Question: I am very new in using the power of R to create graphical output.
I use the forest()-function in the metafor-package to create Forest plots of my meta-analyses. I generate several plots using a loop and then save them via png().
'''
for (i in 1:ncol(df)-2)){
dat <- escalc(measure="COR", ri=ri, ni=ni, data=df) # Calcultes Effect Size
res_re <- rma.uni(yi, vi, data=dat, method="DL", slab=paste(author)) # Output of meta-analysis
png(filename=path, width=8.27, height=11.69, units ="in", res = 210)
forest(res_re, showweight = T, addfit= T, cex = .9)
text(-1.6, 18, "Author(s) (Year)", pos=4)
text( 1.6, 18, "Correlation [95% CI]", pos=2)
dev.off()
}
'''
This works great if the size of the plot is equal. However, each iteration of the loop integrates a different number of studies in the forest plot. Thus, the text-elements are not on the right place and the forest-plot with many studies looks a bit strange. I have two questions:
1. How can I align the "Author(s) (Year)" and "Correlation [95%CI]" automatically to the changing size of the forest-plot such that the headings are above the upper line of the forest-table?
2. How can I scale the size of the forest plot such that the width and the size of the text-elements is the same for all plots and for each additional study just a new line will be added (changing height)?
Each forest-plot should look like this:

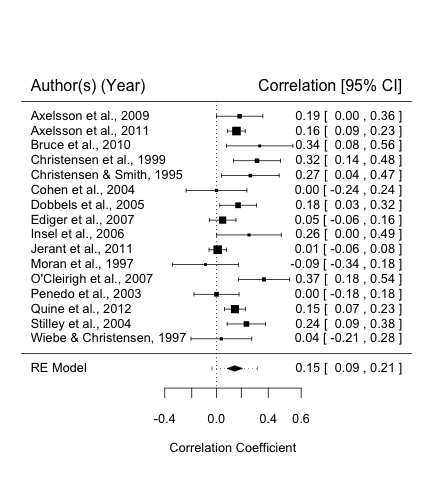
Answer: Here is what you will have to do to get this to work:
1. I would fix xlim across plots, so that there is a fixed place to place the "Author(s) (Year)" and "Correlation [95%CI]" headings. After you have generated a forest plot, take a look at par()$usr[1:2]. Use these values as a starting point to adjust xlim so that it is appropriate for all your plots. Then use those two values for the two calls to text().
2. There are k rows in each plot. The headings should go two rows above that. So, use text(<first xlim value>, res_re$k+2, "Author(s) (Year)", pos=4) and text(<second xlim value>, res_re$k+2, "Correlation [95% CI]", pos=2)
3. Set cex in text() to the same value you specified in your call to forest().
4. The last part is tricky. You have fixed cex, so the size of the text-elements should be the same across plots. But if there are more studies, then the k rows get crammed into less space, so they become less separated. If I understand you correctly, you want to keep the spacing between rows equal across plots by adjusting the actual height of the plot. Essentially, this will require making height in the call to png() a function of k. For each extra study, an additional amount needs to be added to height so that the row spacing stays constant, so something along the lines of height=<some factor> + res_re$k * <some factor>. But the increase in height as a function of k may also be non-linear. Getting this right would take a lot of try and error. There may be a clever way of determining this programmatically (digging into ?par and maybe ?strheight).
So make it easier for others to chime in, the last part of your question comes down to this: How do I have to adjust the 'height' value of a plotting device, so that the absolute spacing between the rows in 'plot(1:10)' and 'plot(1:20)' stays equal? This is an interesting question in itself, so I am going to post this as a separate question.